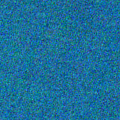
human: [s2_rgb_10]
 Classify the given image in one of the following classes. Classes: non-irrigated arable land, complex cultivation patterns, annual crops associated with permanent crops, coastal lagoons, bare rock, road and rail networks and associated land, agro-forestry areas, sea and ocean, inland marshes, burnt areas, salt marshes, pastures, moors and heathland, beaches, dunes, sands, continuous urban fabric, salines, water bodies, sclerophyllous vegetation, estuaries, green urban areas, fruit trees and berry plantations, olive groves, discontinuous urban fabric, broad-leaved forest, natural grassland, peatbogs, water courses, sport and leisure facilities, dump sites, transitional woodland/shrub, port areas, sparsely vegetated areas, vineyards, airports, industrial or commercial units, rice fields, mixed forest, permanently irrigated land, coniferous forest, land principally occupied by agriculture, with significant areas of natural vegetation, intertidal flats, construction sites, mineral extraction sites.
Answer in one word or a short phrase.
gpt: sea and ocean